Question: I am creating a responsive design in bootstrap3.
I want to modify my template design for tabs. And for that I am using a external js file.
For now I am planning to show them in only desktop version. I am not sure how to have same kind of effect in mobile. SO for now just dektop.
When I am integrating with Bootstrap3 responsive its not working.
However with a plain html file without bootstrap code its working fine.
Would anyone be able to help me to achieve this using Bootstrap3?
'''
I have added the code in js fiddle @
http://jsfiddle.net/monicaRegal/do5b3ko3/1/
'''

Thank You
Regards,
Monica Mandal
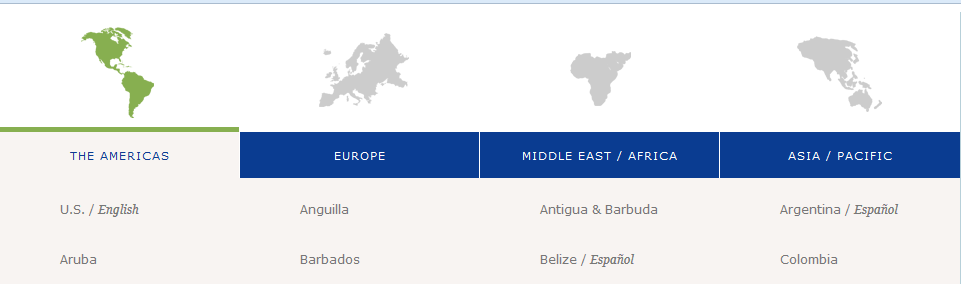
Answer: If you're needing tabs made with Bootstrap to expand to the full width of the page or their container, use the 'nav-justified' class in your markup.
'''
<script src="https://ajax.googleapis.com/ajax/libs/jquery/2.1.1/jquery.min.js"></script>
<script src="https://maxcdn.bootstrapcdn.com/bootstrap/3.3.7/js/bootstrap.min.js"></script>
<link href="https://maxcdn.bootstrapcdn.com/bootstrap/3.3.7/css/bootstrap.min.css" rel="stylesheet" />
Body Content Here
<br />
<br />
<div role="tabpanel">
<!-- Nav tabs -->
<ul class="nav nav-tabs nav-justified" role="tablist">
<li role="presentation" class="active"><a href="#home" aria-controls="home" role="tab" data-toggle="tab">The Americas</a></li>
<li role="presentation"><a href="#profile" aria-controls="profile" role="tab" data-toggle="tab">Europe</a></li>
<li role="presentation"><a href="#messages" aria-controls="messages" role="tab" data-toggle="tab">Middle East/Africa</a></li>
<li role="presentation"><a href="#settings" aria-controls="settings" role="tab" data-toggle="tab">Asia/Pacific</a></li>
</ul>
<!-- Tab panes -->
<div class="tab-content">
<div role="tabpanel" class="tab-pane active" id="home">The Americas content</div>
<div role="tabpanel" class="tab-pane" id="profile">Europe content</div>
<div role="tabpanel" class="tab-pane" id="messages">Middle East/Africa content</div>
<div role="tabpanel" class="tab-pane" id="settings">Asia/Pacific content</div>
</div>
</div>
'''
You can then style your tabs however you need. View the snippet in full page mode to see it properly.